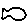
Label: fish